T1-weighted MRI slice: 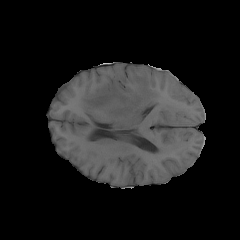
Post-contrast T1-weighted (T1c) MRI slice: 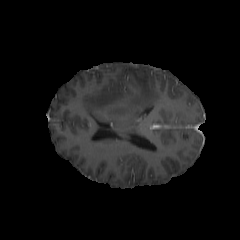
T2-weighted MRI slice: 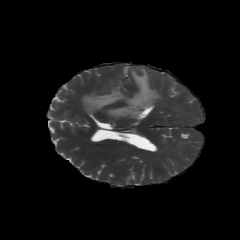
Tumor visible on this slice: yes